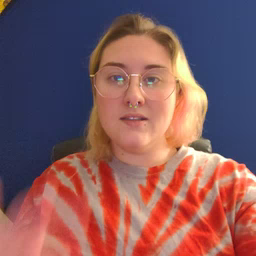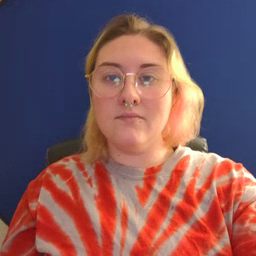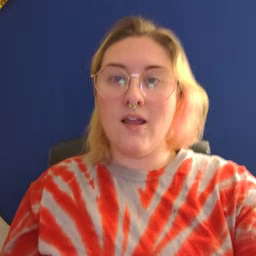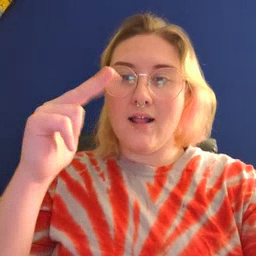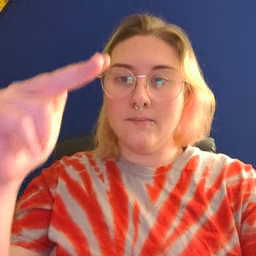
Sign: helicopter